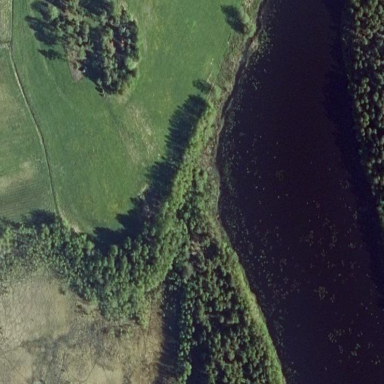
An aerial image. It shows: Swamp in wetland area.